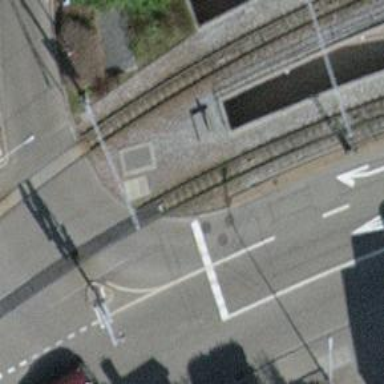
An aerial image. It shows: Footway on asphalt surface passing through tunnel.